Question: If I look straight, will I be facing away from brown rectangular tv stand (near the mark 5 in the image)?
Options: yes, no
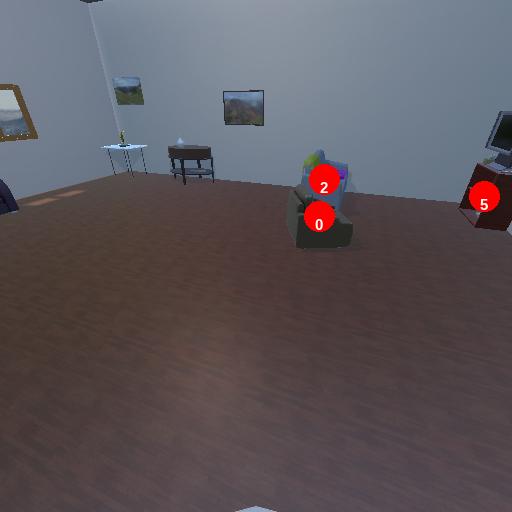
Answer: yes